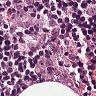
Metastatic tissue present: yes